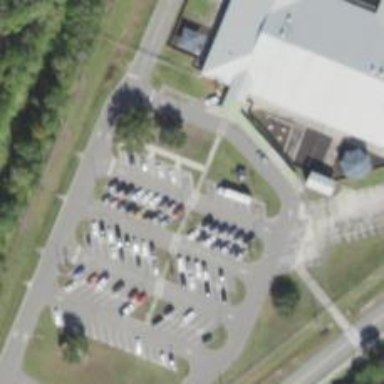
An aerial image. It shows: Parking space.